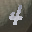
Label: 4